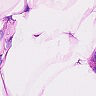
Metastatic tissue present: no